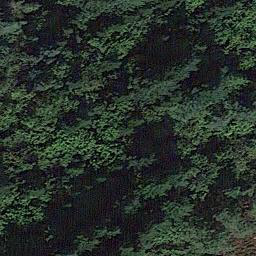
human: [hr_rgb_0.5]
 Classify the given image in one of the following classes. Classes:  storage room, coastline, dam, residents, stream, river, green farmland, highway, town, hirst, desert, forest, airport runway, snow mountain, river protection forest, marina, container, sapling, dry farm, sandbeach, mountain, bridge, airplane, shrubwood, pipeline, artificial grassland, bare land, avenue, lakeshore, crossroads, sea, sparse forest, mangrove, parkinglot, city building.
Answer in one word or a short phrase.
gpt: forest